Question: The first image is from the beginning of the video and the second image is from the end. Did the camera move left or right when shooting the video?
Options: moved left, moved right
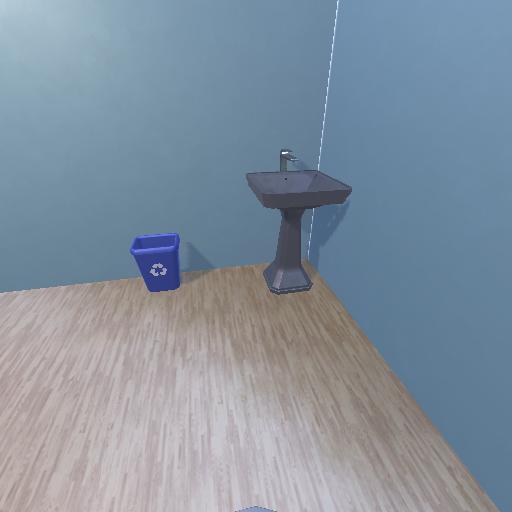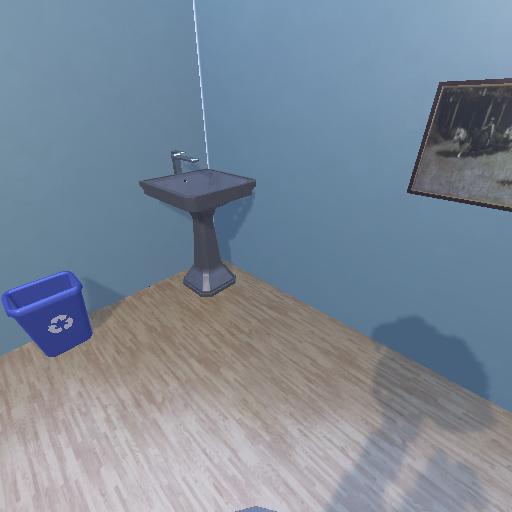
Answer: moved left